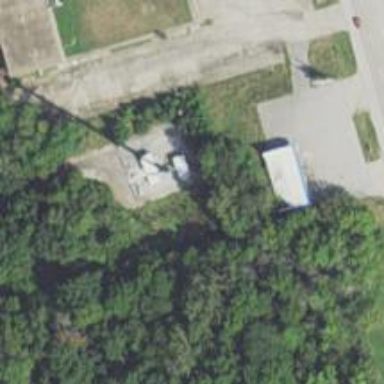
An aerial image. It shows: Man-made mast used for communication purposes.